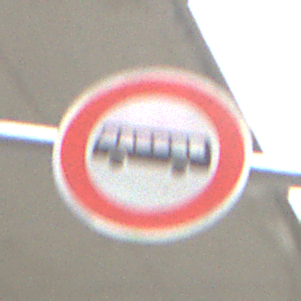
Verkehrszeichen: VerbotKraftomnibusse
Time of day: Midday
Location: Roofed (Urban)
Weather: Overcast
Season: NotSpecified
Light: Artificial